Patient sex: F
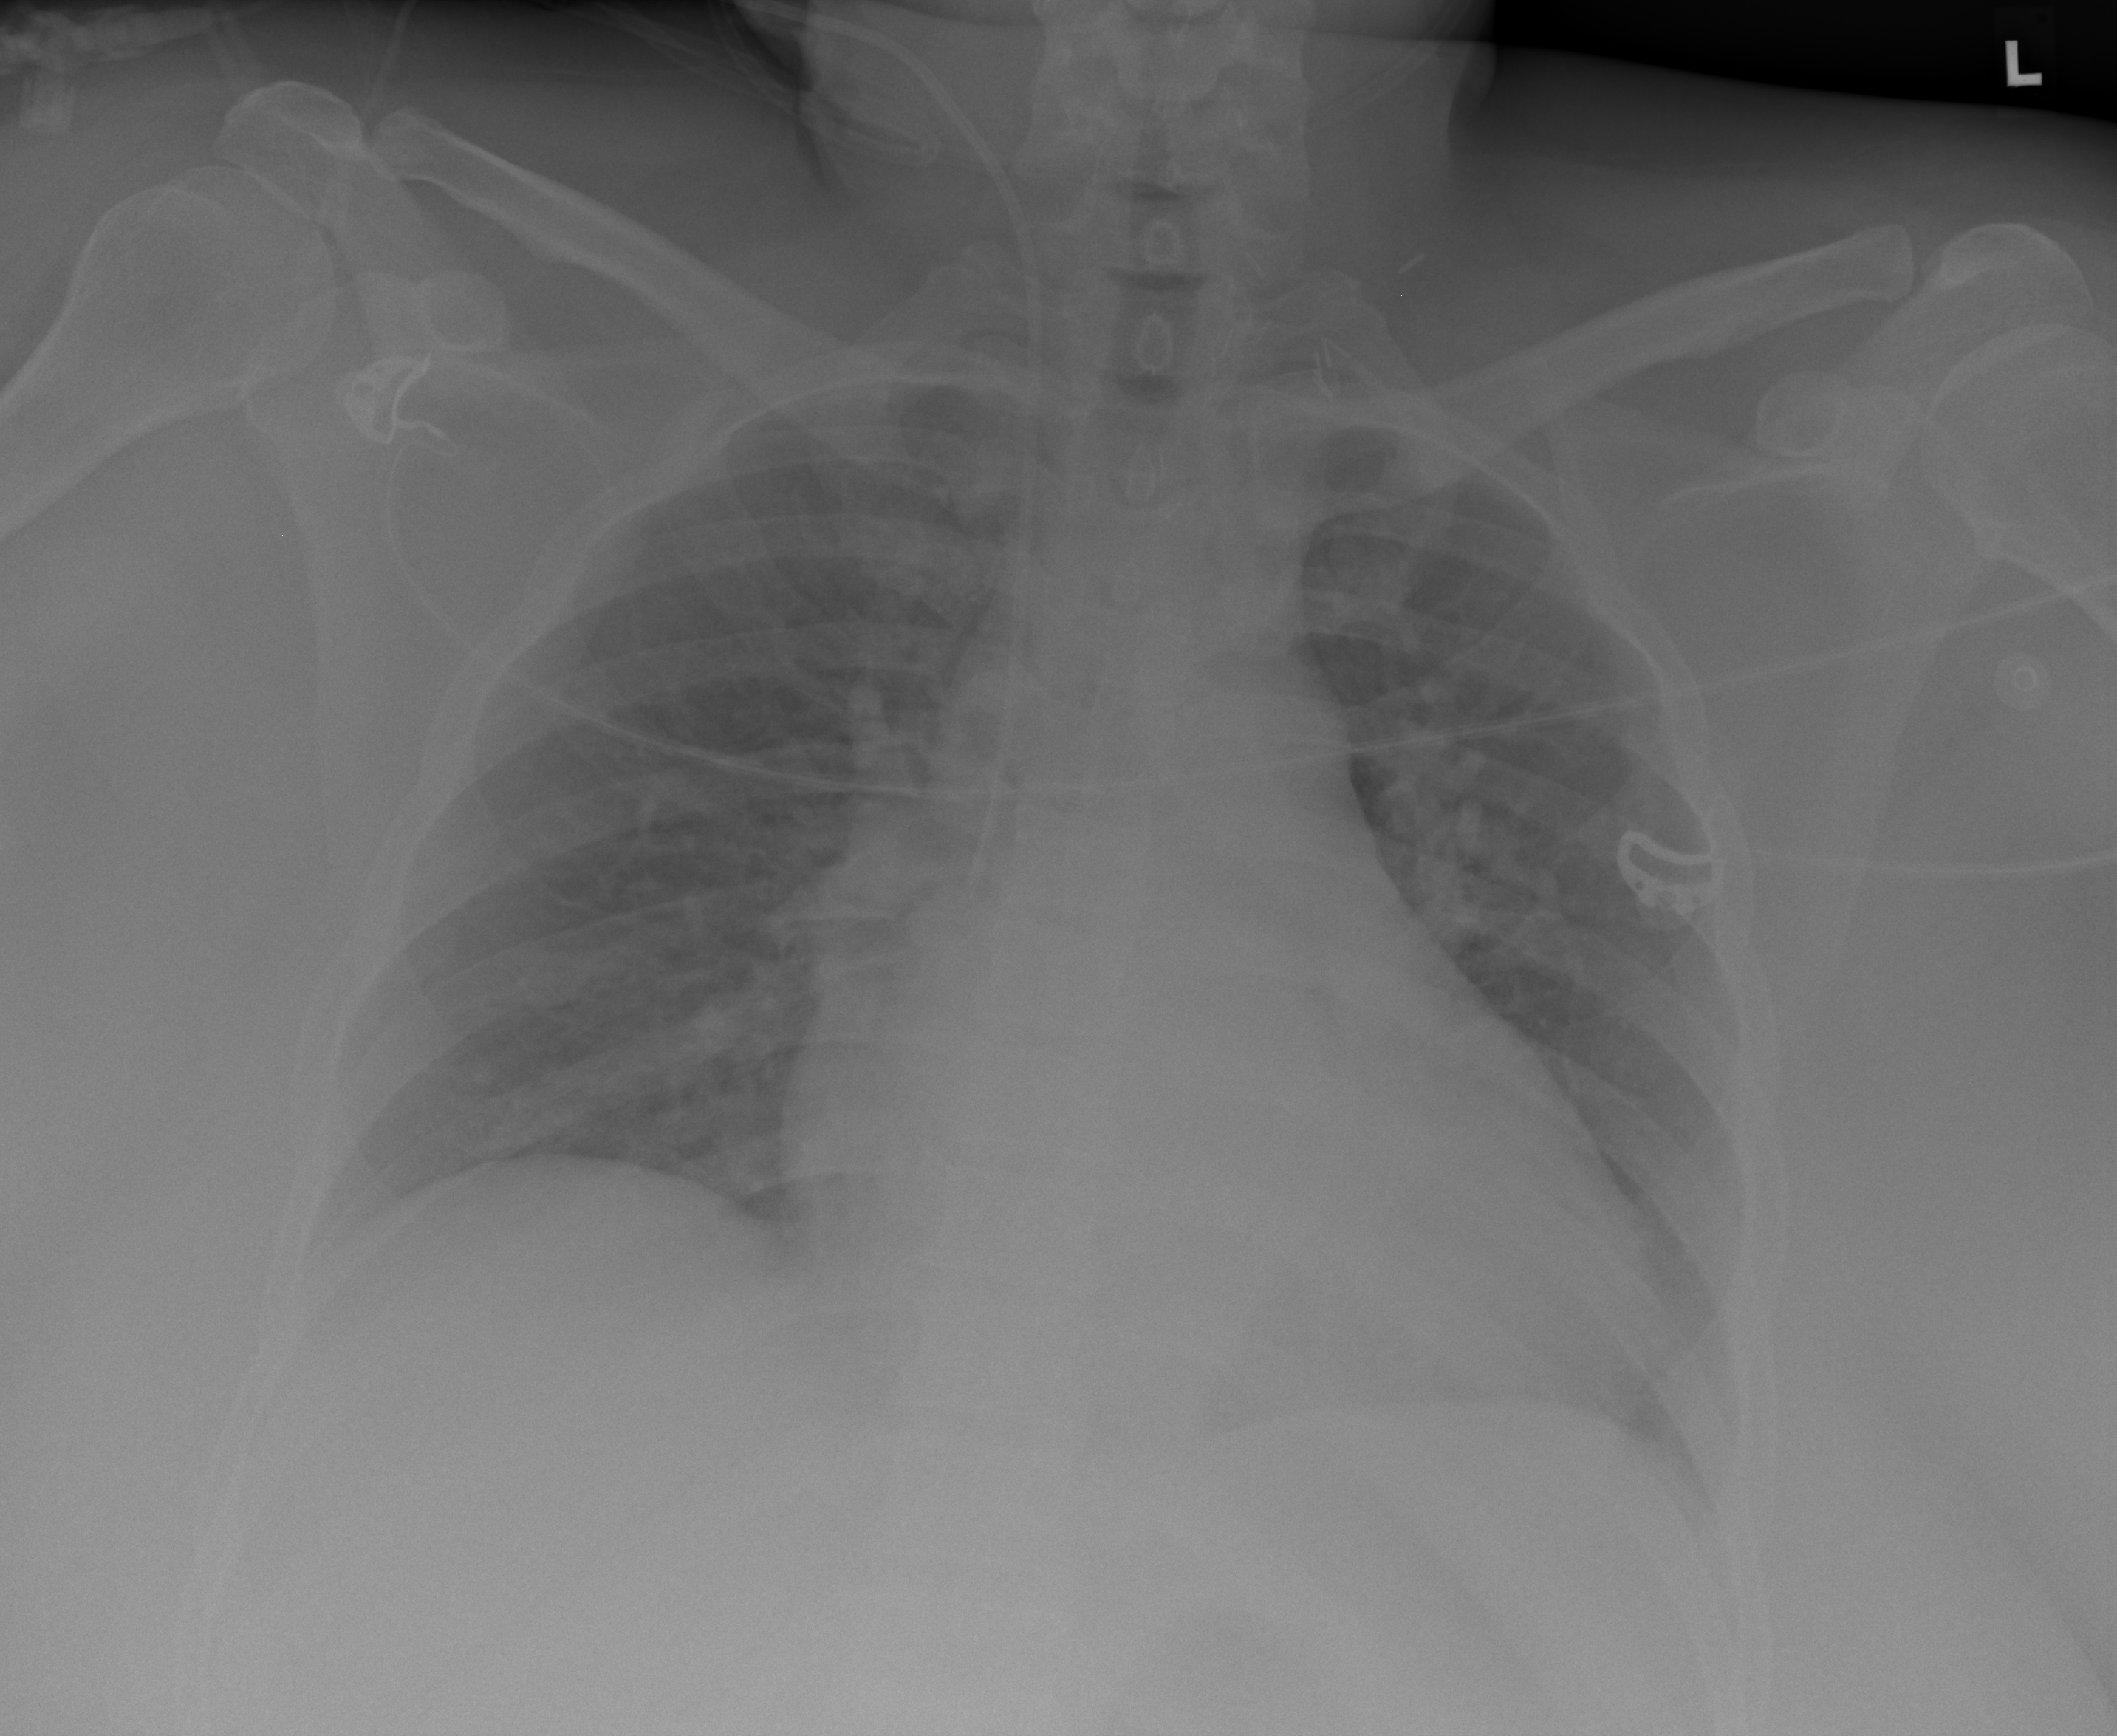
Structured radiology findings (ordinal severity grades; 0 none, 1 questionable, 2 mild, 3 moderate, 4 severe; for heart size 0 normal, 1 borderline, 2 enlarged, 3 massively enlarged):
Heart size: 2
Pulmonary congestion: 2
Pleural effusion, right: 0
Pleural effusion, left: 0
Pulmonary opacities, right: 2
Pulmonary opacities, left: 2
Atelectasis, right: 2
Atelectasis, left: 0